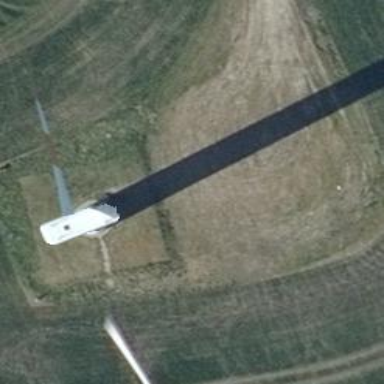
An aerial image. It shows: Wind generator powered by Vestas horizontal axis wind turbine.